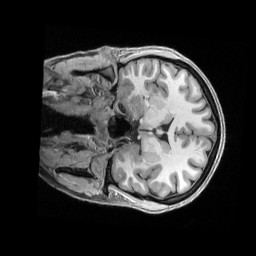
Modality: T1w
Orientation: coronal
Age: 26
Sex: female
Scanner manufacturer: siemens
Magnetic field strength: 3 T
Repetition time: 2.5 s
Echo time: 0.00296 s